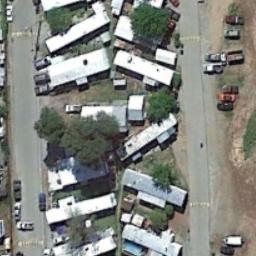
Label: residential